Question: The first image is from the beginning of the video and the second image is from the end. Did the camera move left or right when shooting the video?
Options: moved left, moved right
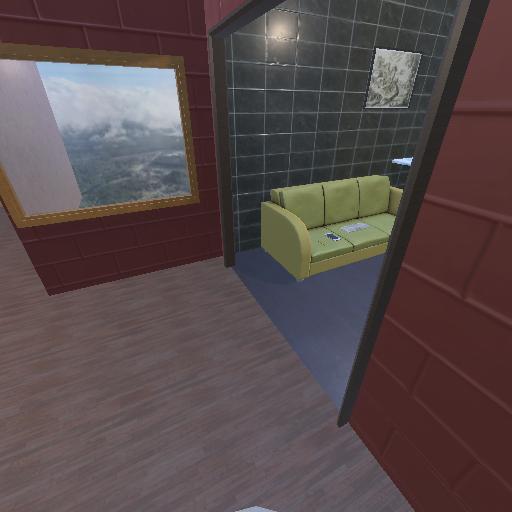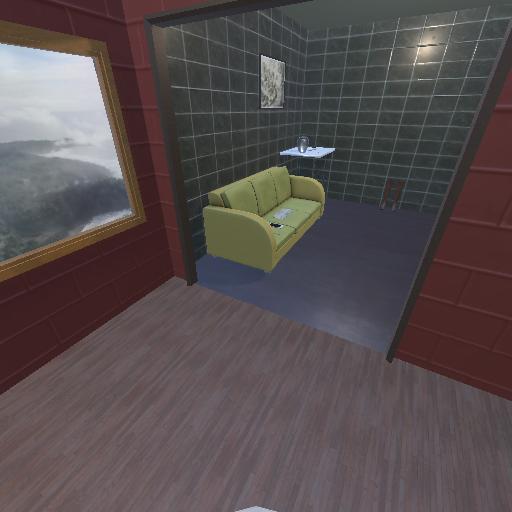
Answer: moved left